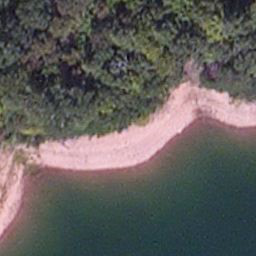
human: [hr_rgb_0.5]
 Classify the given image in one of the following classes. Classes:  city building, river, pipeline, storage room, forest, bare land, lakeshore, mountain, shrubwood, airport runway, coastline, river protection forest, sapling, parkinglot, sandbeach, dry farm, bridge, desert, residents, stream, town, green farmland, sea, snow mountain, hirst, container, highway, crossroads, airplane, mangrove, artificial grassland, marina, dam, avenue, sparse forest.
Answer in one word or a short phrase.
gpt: lakeshore